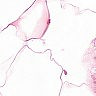
Metastatic tissue present: no